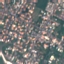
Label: Residential